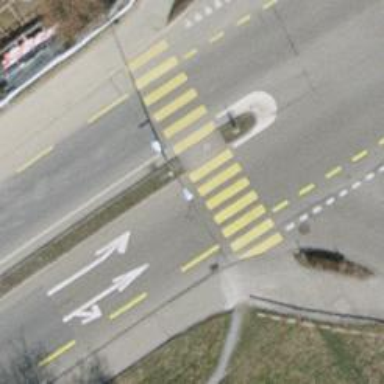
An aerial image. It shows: Zebra crossing on the road.